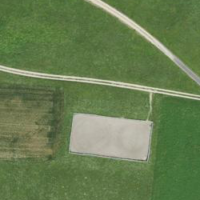
EUNIS habitat code: 25
Species observed at this site:
Stachys recta